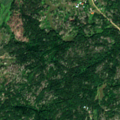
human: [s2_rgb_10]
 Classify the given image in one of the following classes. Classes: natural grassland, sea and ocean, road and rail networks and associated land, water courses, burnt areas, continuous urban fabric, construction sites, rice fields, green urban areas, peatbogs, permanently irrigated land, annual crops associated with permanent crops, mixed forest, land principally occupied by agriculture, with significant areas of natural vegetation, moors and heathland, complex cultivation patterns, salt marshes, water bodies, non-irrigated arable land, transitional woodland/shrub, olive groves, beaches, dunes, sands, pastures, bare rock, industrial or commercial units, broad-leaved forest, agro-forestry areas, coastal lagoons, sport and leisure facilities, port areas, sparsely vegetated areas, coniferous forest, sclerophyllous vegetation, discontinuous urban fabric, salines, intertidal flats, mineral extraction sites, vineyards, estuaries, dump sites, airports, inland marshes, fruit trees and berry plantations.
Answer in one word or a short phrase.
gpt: land principally occupied by agriculture, with significant areas of natural vegetation, broad-leaved forest, mixed forest